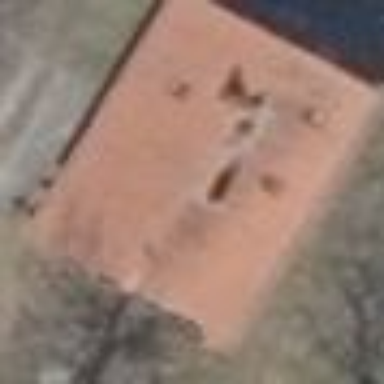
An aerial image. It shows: Gabled building with the roof oriented along its structure.